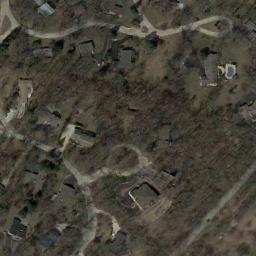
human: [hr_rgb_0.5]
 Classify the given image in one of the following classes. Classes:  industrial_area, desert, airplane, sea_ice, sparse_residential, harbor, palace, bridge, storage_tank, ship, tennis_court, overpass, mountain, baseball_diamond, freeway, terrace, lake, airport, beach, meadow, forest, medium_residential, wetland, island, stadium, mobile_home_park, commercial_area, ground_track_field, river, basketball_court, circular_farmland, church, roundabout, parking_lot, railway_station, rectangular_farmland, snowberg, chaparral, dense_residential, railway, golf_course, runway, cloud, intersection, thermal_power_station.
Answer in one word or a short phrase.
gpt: medium_residential